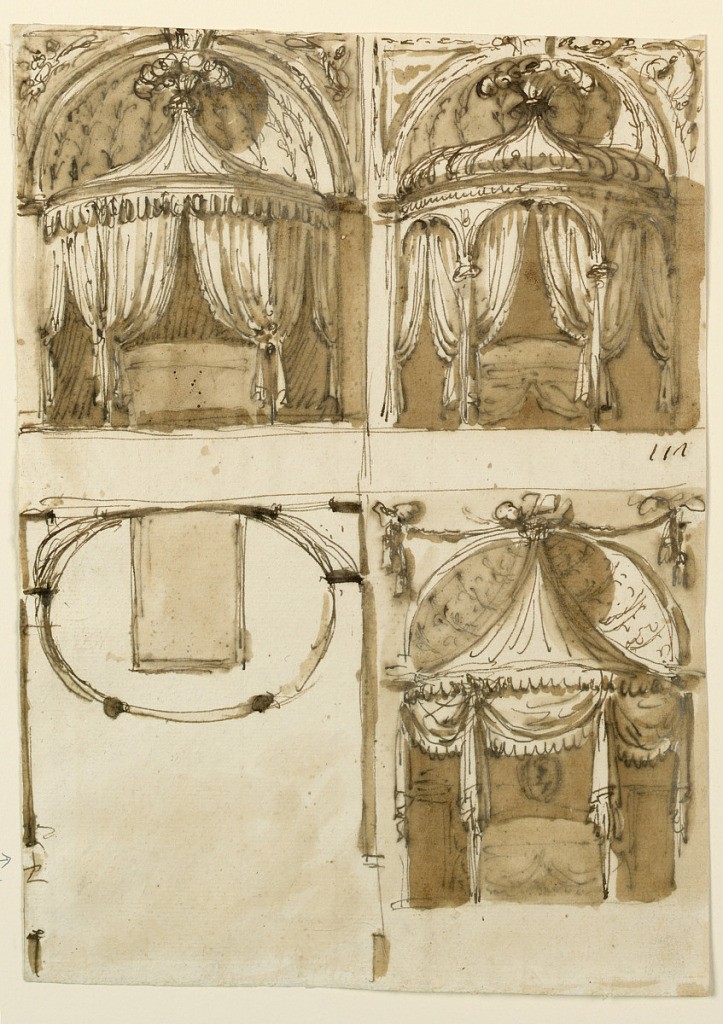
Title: Designs for Bedroom Alcoves: Three Elevations and One Plan
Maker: Giuseppe Barberi, Italian, 1746–1809
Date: ca. 1790
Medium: Pen and brown ink, brush and brown wash on off-white laid paper, lined
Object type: Drawing
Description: Upper row: at left, a variation of -1641, below, at right. At right: another variation, with an onion roof, supported by two columns, the supports being connected by two scrolls, forming an arch. Lower row: at left a part of the bedroom with the oval alcove. At right: a variation of -1641, the niche being not higher than the beginning of the framing feathers. Festoons are hanging above it.